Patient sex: F
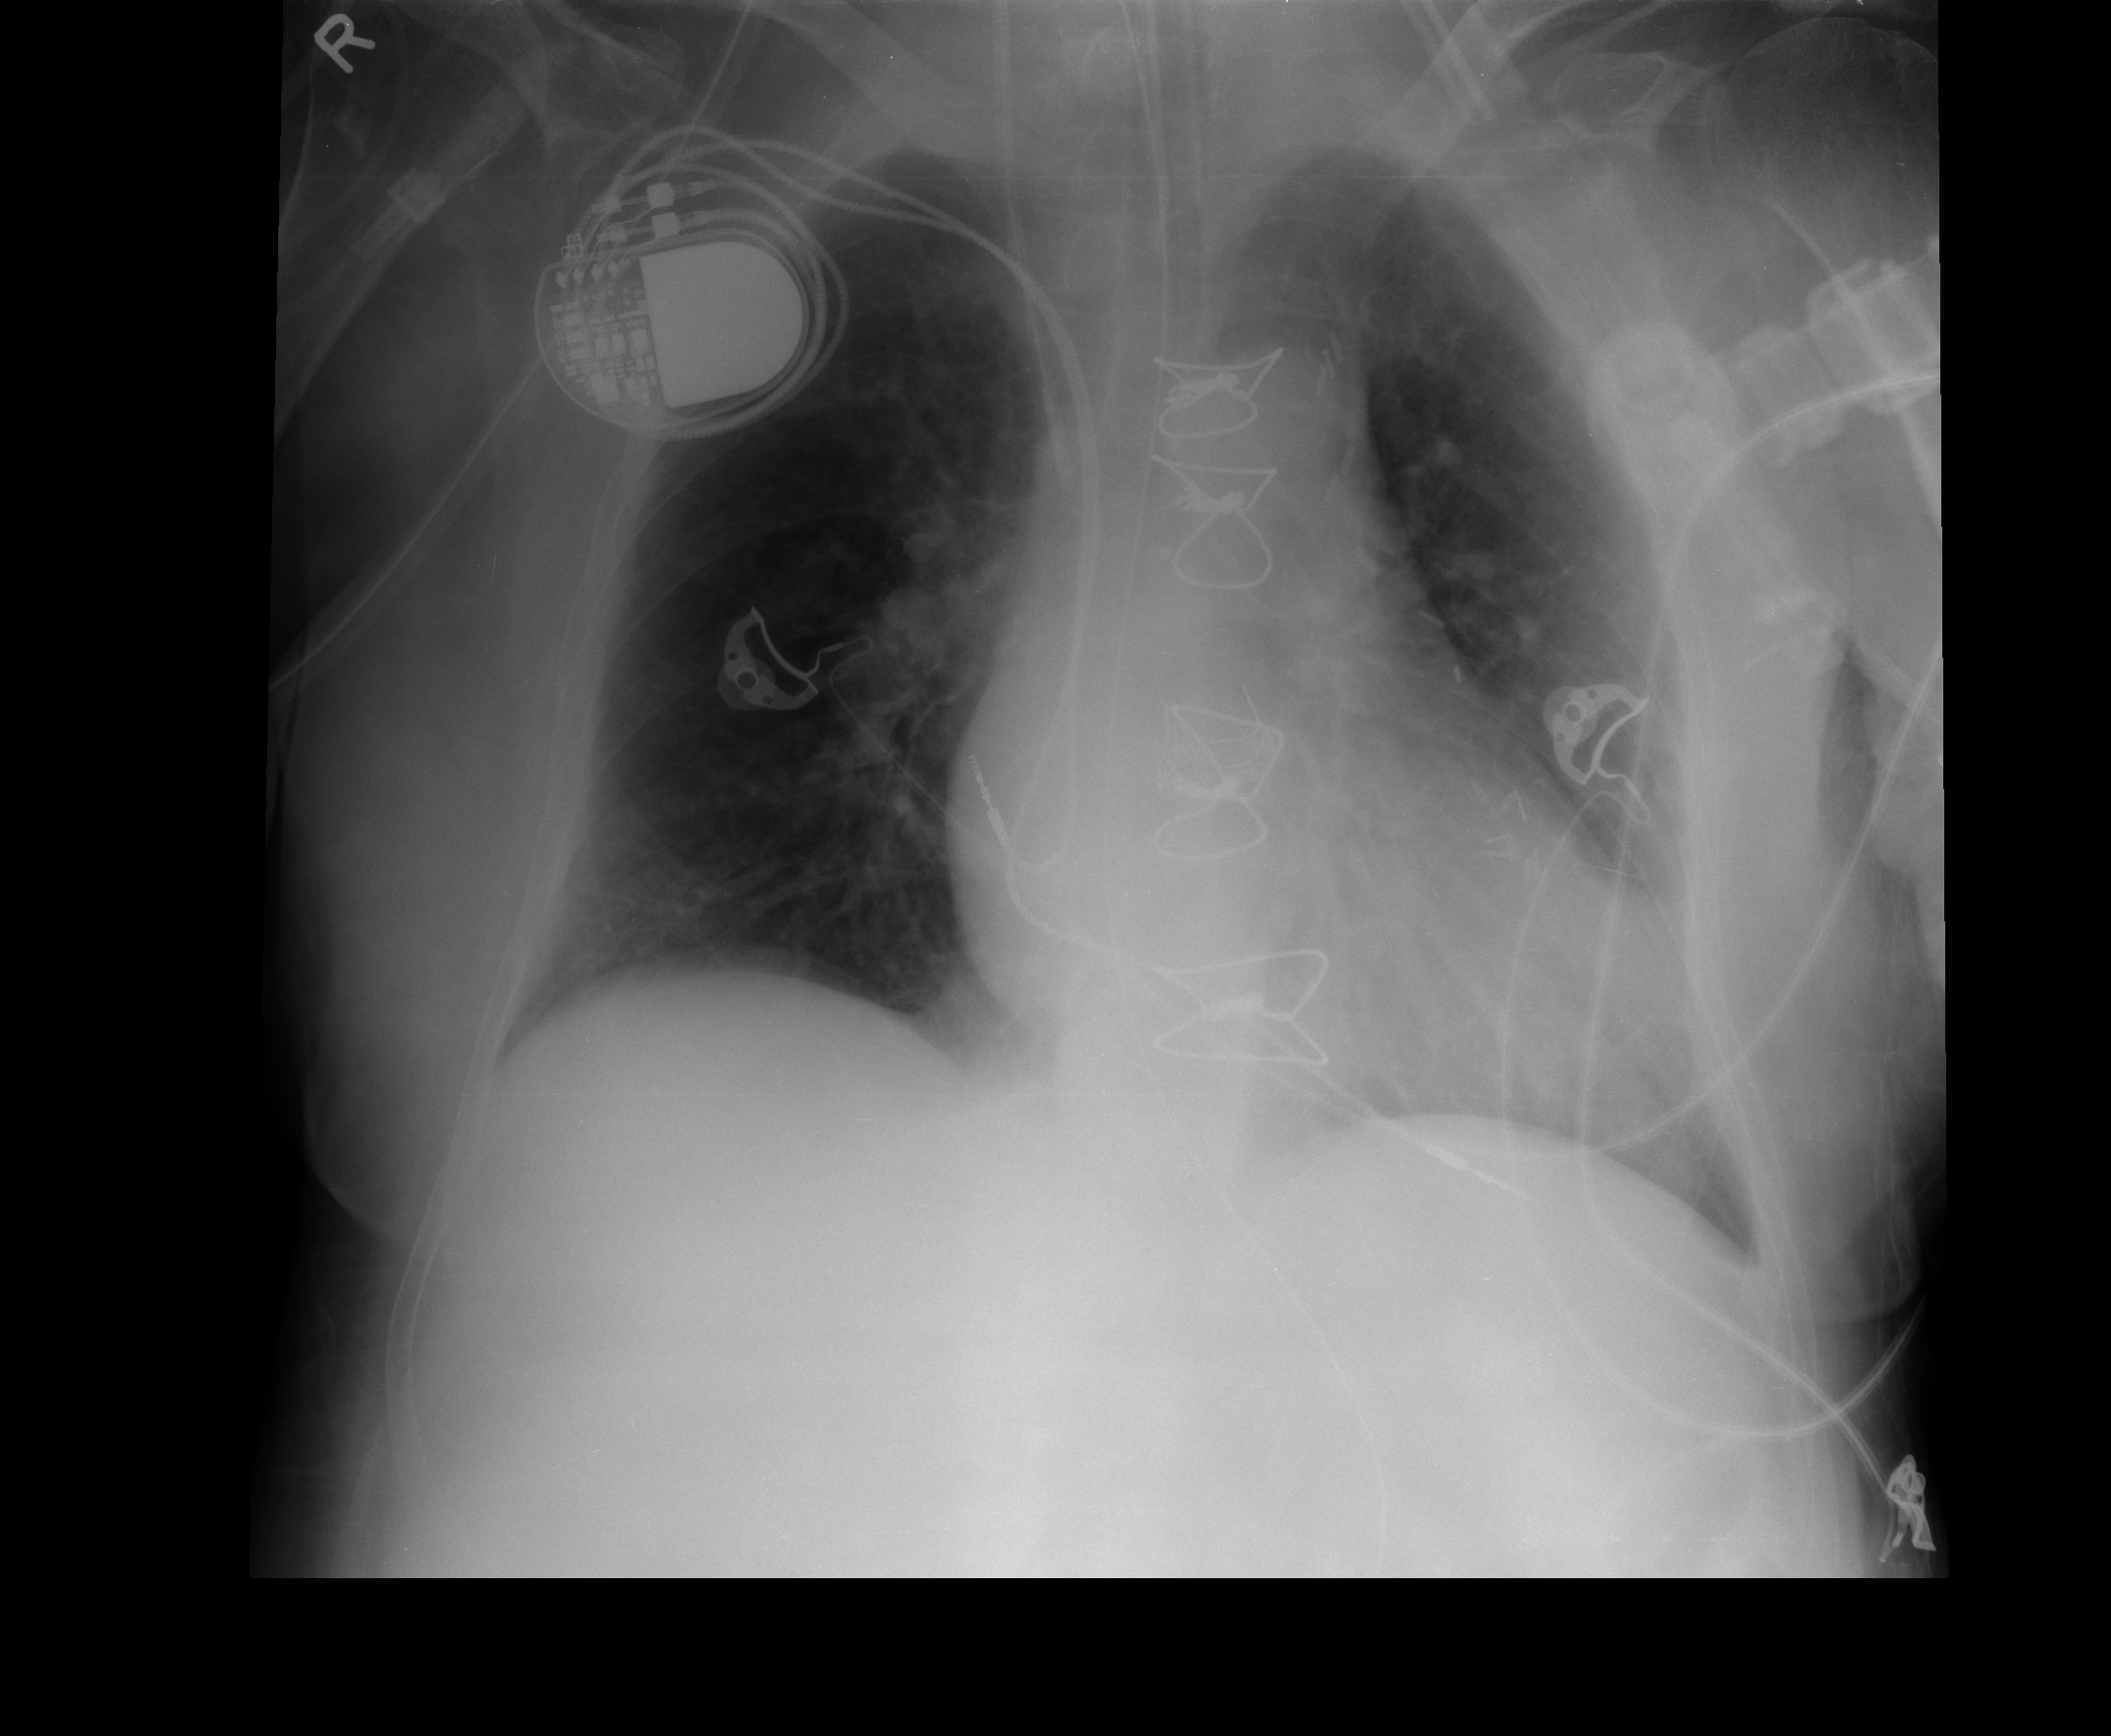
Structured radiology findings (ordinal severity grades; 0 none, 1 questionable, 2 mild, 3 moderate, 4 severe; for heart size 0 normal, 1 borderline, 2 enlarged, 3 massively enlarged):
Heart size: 2
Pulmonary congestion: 1
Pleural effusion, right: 0
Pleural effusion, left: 0
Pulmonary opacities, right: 0
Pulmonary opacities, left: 0
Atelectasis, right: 0
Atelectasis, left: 1